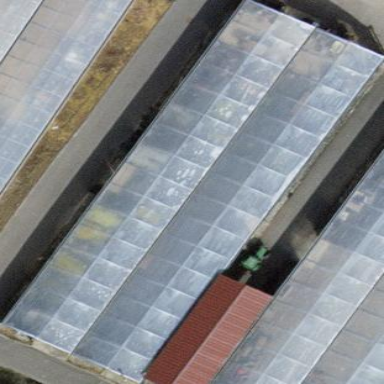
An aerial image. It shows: Greenhouse.